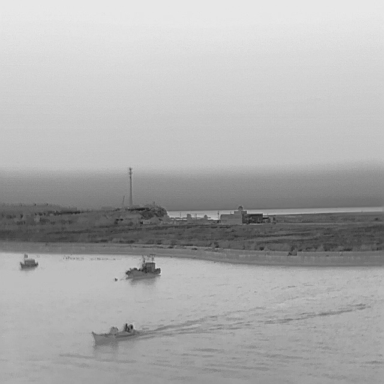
There are three bulk_carriers in the infrared image.